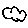
Label: cloud